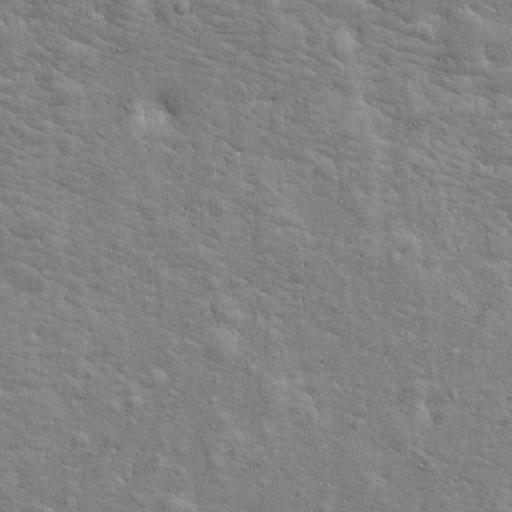
Classes present: Background